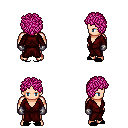
a pixel art fantasy rpg character, male body template, human, light skin, red robe, white pants, pink curly afro hairstyle, metal gloves, black slippers, four views (front, back, left, right), 2x2 character sprite sheet, small pixel art, hard edges, no anti-aliasing